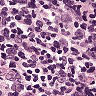
Metastatic tissue present: no